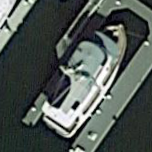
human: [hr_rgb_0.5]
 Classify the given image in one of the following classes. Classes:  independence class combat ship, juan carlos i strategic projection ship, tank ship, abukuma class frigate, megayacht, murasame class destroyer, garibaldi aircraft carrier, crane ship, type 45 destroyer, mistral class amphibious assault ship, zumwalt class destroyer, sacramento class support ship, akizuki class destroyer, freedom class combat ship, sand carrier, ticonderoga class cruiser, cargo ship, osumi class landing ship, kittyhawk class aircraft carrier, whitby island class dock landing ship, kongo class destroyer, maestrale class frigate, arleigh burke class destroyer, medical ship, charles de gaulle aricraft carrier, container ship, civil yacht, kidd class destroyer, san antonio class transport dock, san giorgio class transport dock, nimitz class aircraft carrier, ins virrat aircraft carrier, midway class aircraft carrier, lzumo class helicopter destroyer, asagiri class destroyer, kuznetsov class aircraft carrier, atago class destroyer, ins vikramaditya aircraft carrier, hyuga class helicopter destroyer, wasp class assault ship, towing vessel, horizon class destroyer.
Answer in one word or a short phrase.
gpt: Civil yacht